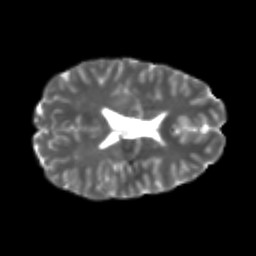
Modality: T2w
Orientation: axial
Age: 20
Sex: female
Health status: healthy
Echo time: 0.074 s